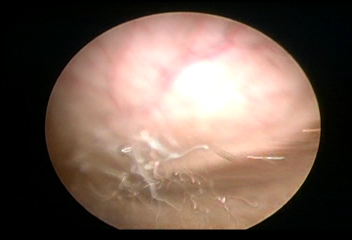
Modality: WLC
Class: Normal mucosa
Bladder cancer association: No